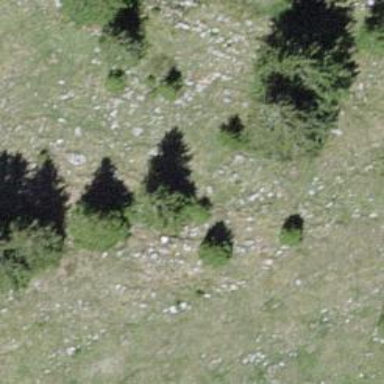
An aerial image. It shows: Needle-leaved tree in nature.